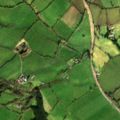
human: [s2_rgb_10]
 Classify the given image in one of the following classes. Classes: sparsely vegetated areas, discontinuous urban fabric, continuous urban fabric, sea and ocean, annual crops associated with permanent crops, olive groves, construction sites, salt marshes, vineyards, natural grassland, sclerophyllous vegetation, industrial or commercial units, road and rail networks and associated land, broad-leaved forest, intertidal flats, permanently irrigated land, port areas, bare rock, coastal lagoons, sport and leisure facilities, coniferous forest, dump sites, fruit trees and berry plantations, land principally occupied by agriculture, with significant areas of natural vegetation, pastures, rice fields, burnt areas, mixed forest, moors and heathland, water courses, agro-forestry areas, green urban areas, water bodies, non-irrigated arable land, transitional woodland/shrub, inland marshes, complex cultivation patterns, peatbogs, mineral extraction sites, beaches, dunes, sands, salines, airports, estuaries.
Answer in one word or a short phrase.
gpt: pastures